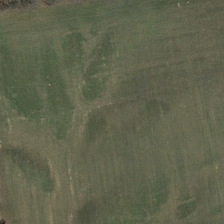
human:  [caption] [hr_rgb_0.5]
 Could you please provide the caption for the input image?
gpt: four white globular objects are in the middle of the pasture .

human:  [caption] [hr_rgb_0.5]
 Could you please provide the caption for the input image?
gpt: some green trees are near a piece of green meadow .

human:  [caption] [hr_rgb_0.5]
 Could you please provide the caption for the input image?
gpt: some green trees are near a piece of green meadow .

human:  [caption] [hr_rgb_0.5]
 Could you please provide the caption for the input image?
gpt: the meadow is green ,smooth and endless .

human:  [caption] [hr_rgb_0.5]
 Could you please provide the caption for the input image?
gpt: four white globular objects are in the middle of the pasture .